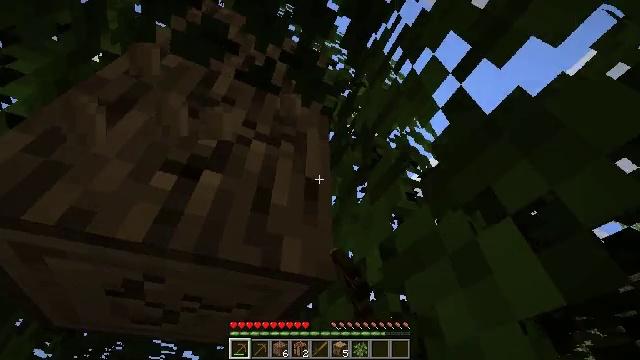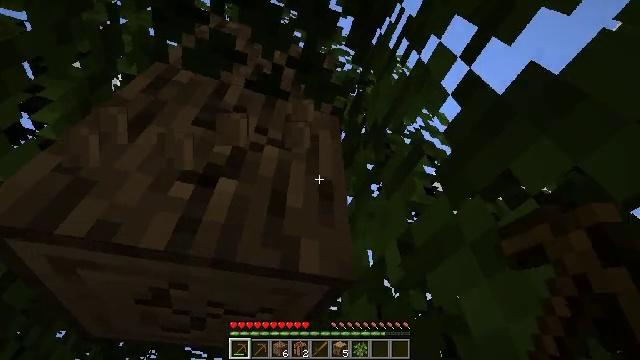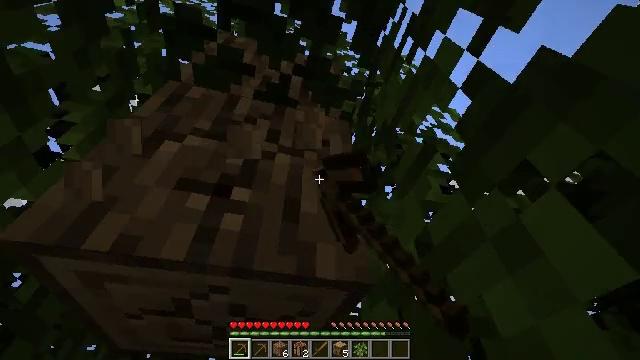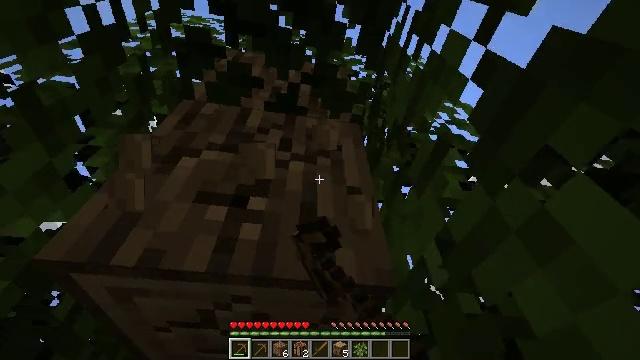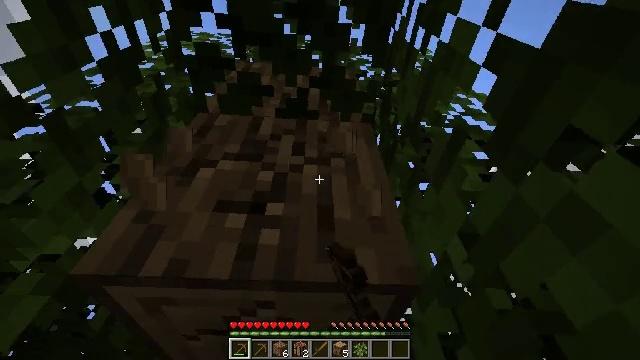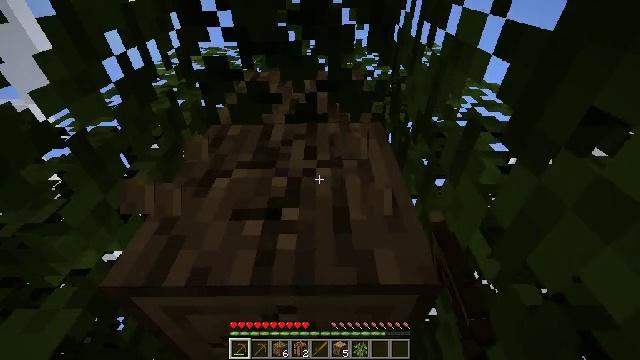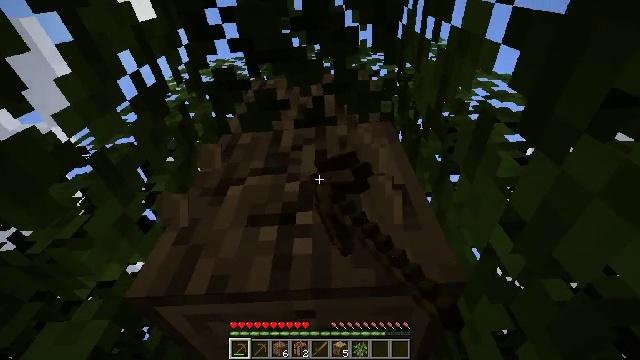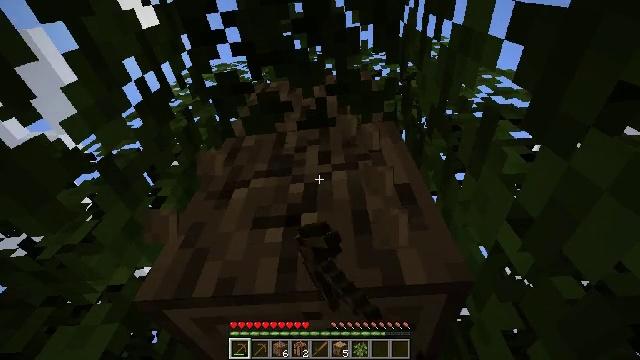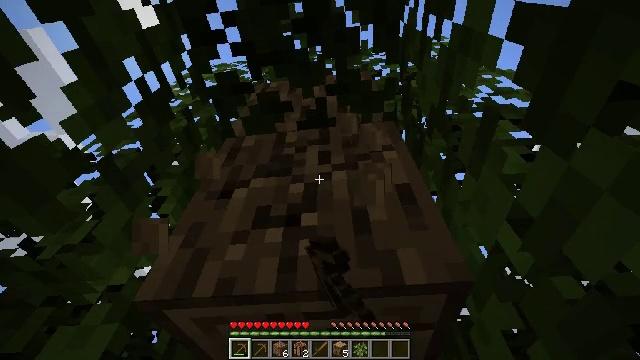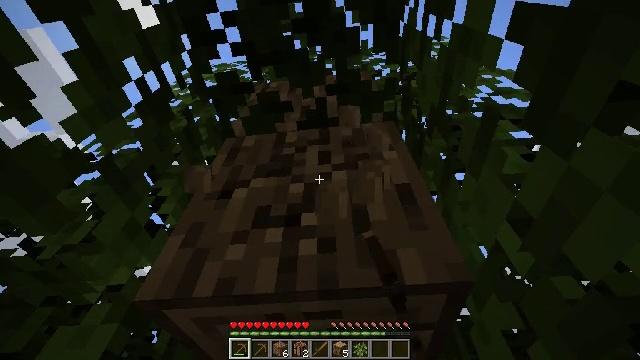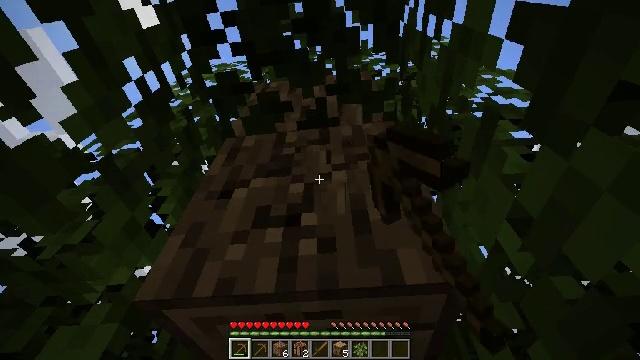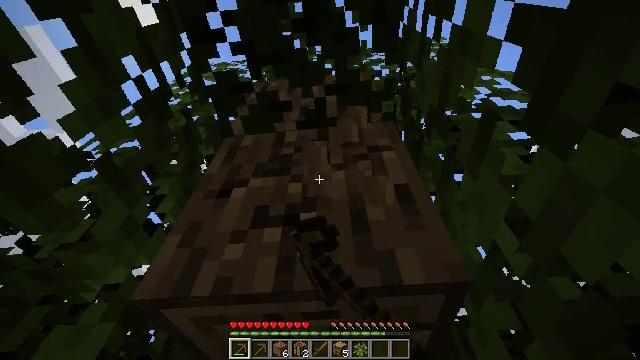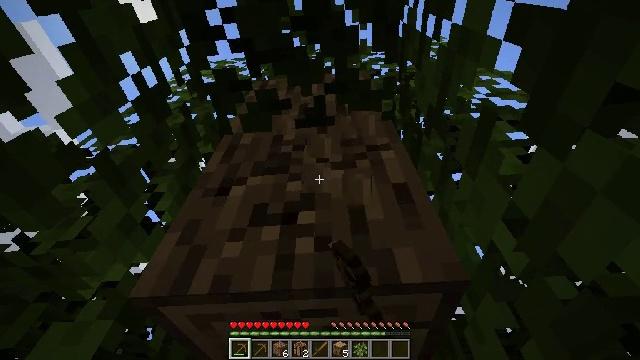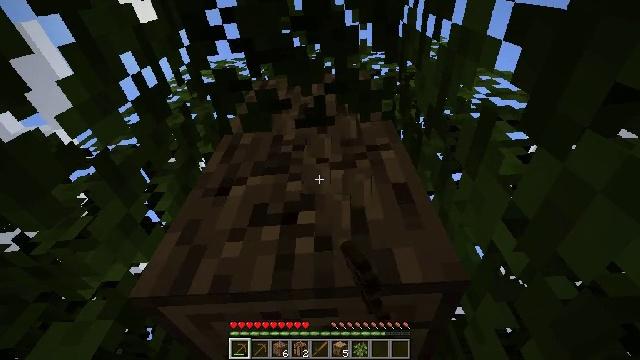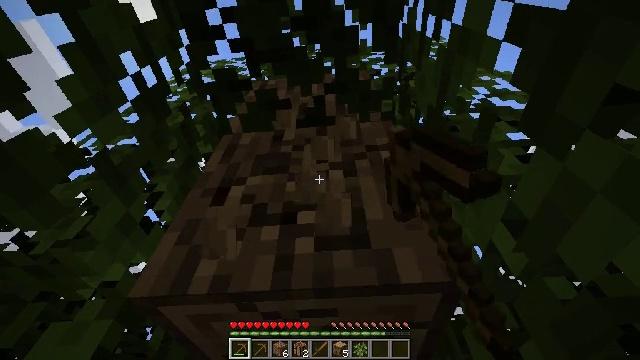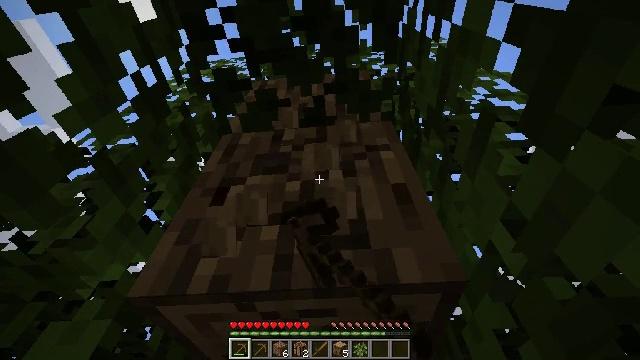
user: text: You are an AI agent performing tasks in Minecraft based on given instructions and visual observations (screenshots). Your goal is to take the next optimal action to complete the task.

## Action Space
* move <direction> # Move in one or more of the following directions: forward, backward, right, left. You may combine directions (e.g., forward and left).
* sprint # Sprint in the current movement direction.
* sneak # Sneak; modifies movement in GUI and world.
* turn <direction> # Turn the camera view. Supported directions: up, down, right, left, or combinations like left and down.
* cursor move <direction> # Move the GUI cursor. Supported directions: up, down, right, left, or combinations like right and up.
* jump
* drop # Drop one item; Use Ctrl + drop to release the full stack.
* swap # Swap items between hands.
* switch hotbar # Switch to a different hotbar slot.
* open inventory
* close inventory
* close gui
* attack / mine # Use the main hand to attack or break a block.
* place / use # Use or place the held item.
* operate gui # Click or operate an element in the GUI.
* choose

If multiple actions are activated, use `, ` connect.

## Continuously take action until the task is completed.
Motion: motion action
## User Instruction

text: Mine the oak log.
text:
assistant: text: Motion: turn left, attack / mine
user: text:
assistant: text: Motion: turn left and up, attack / mine
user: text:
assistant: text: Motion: turn left and up, attack / mine
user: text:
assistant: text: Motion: turn left, attack / mine
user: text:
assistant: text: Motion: turn left, attack / mine
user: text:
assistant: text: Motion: turn left, attack / mine
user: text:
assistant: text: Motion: turn left, attack / mine
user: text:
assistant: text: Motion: attack / mine
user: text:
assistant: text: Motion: attack / mine
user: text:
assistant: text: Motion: attack / mine
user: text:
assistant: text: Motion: attack / mine
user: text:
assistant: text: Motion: attack / mine
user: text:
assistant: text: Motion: attack / mine
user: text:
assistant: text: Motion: attack / mine
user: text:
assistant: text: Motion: attack / mine
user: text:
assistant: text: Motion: attack / mine
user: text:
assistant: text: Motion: attack / mine
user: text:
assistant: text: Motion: attack / mine
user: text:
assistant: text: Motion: attack / mine
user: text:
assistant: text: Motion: attack / mine
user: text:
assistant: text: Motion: attack / mine
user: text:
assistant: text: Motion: attack / mine
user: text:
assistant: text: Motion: attack / mine
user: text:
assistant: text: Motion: attack / mine
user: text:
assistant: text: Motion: attack / mine
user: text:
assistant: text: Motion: attack / mine
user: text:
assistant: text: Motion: attack / mine
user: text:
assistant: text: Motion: attack / mine
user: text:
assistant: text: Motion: attack / mine
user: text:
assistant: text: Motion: attack / mine